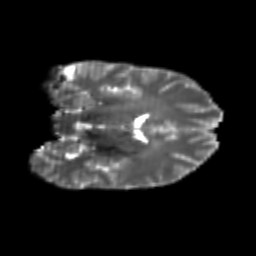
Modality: T2w
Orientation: coronal
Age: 24
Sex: male
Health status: healthy
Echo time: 0.074 s